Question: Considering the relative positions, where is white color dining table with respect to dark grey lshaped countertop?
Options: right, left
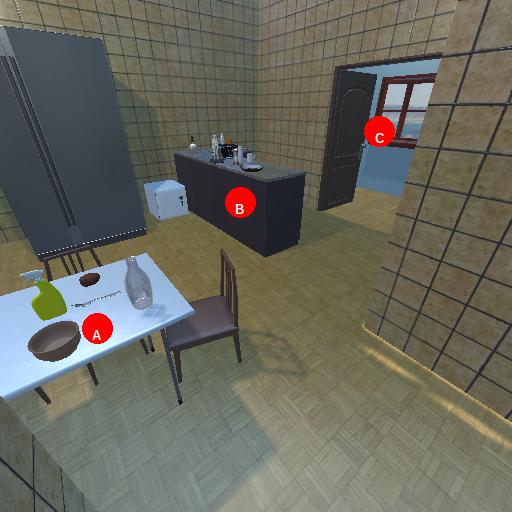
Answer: right